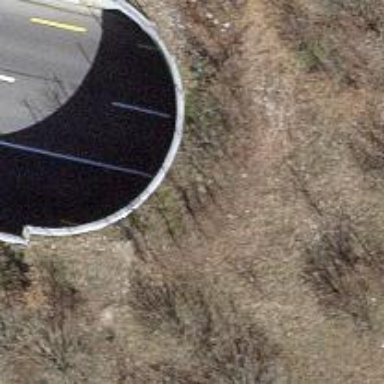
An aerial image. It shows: Primary highway passing through tunnel with designated cycle lane.